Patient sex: M
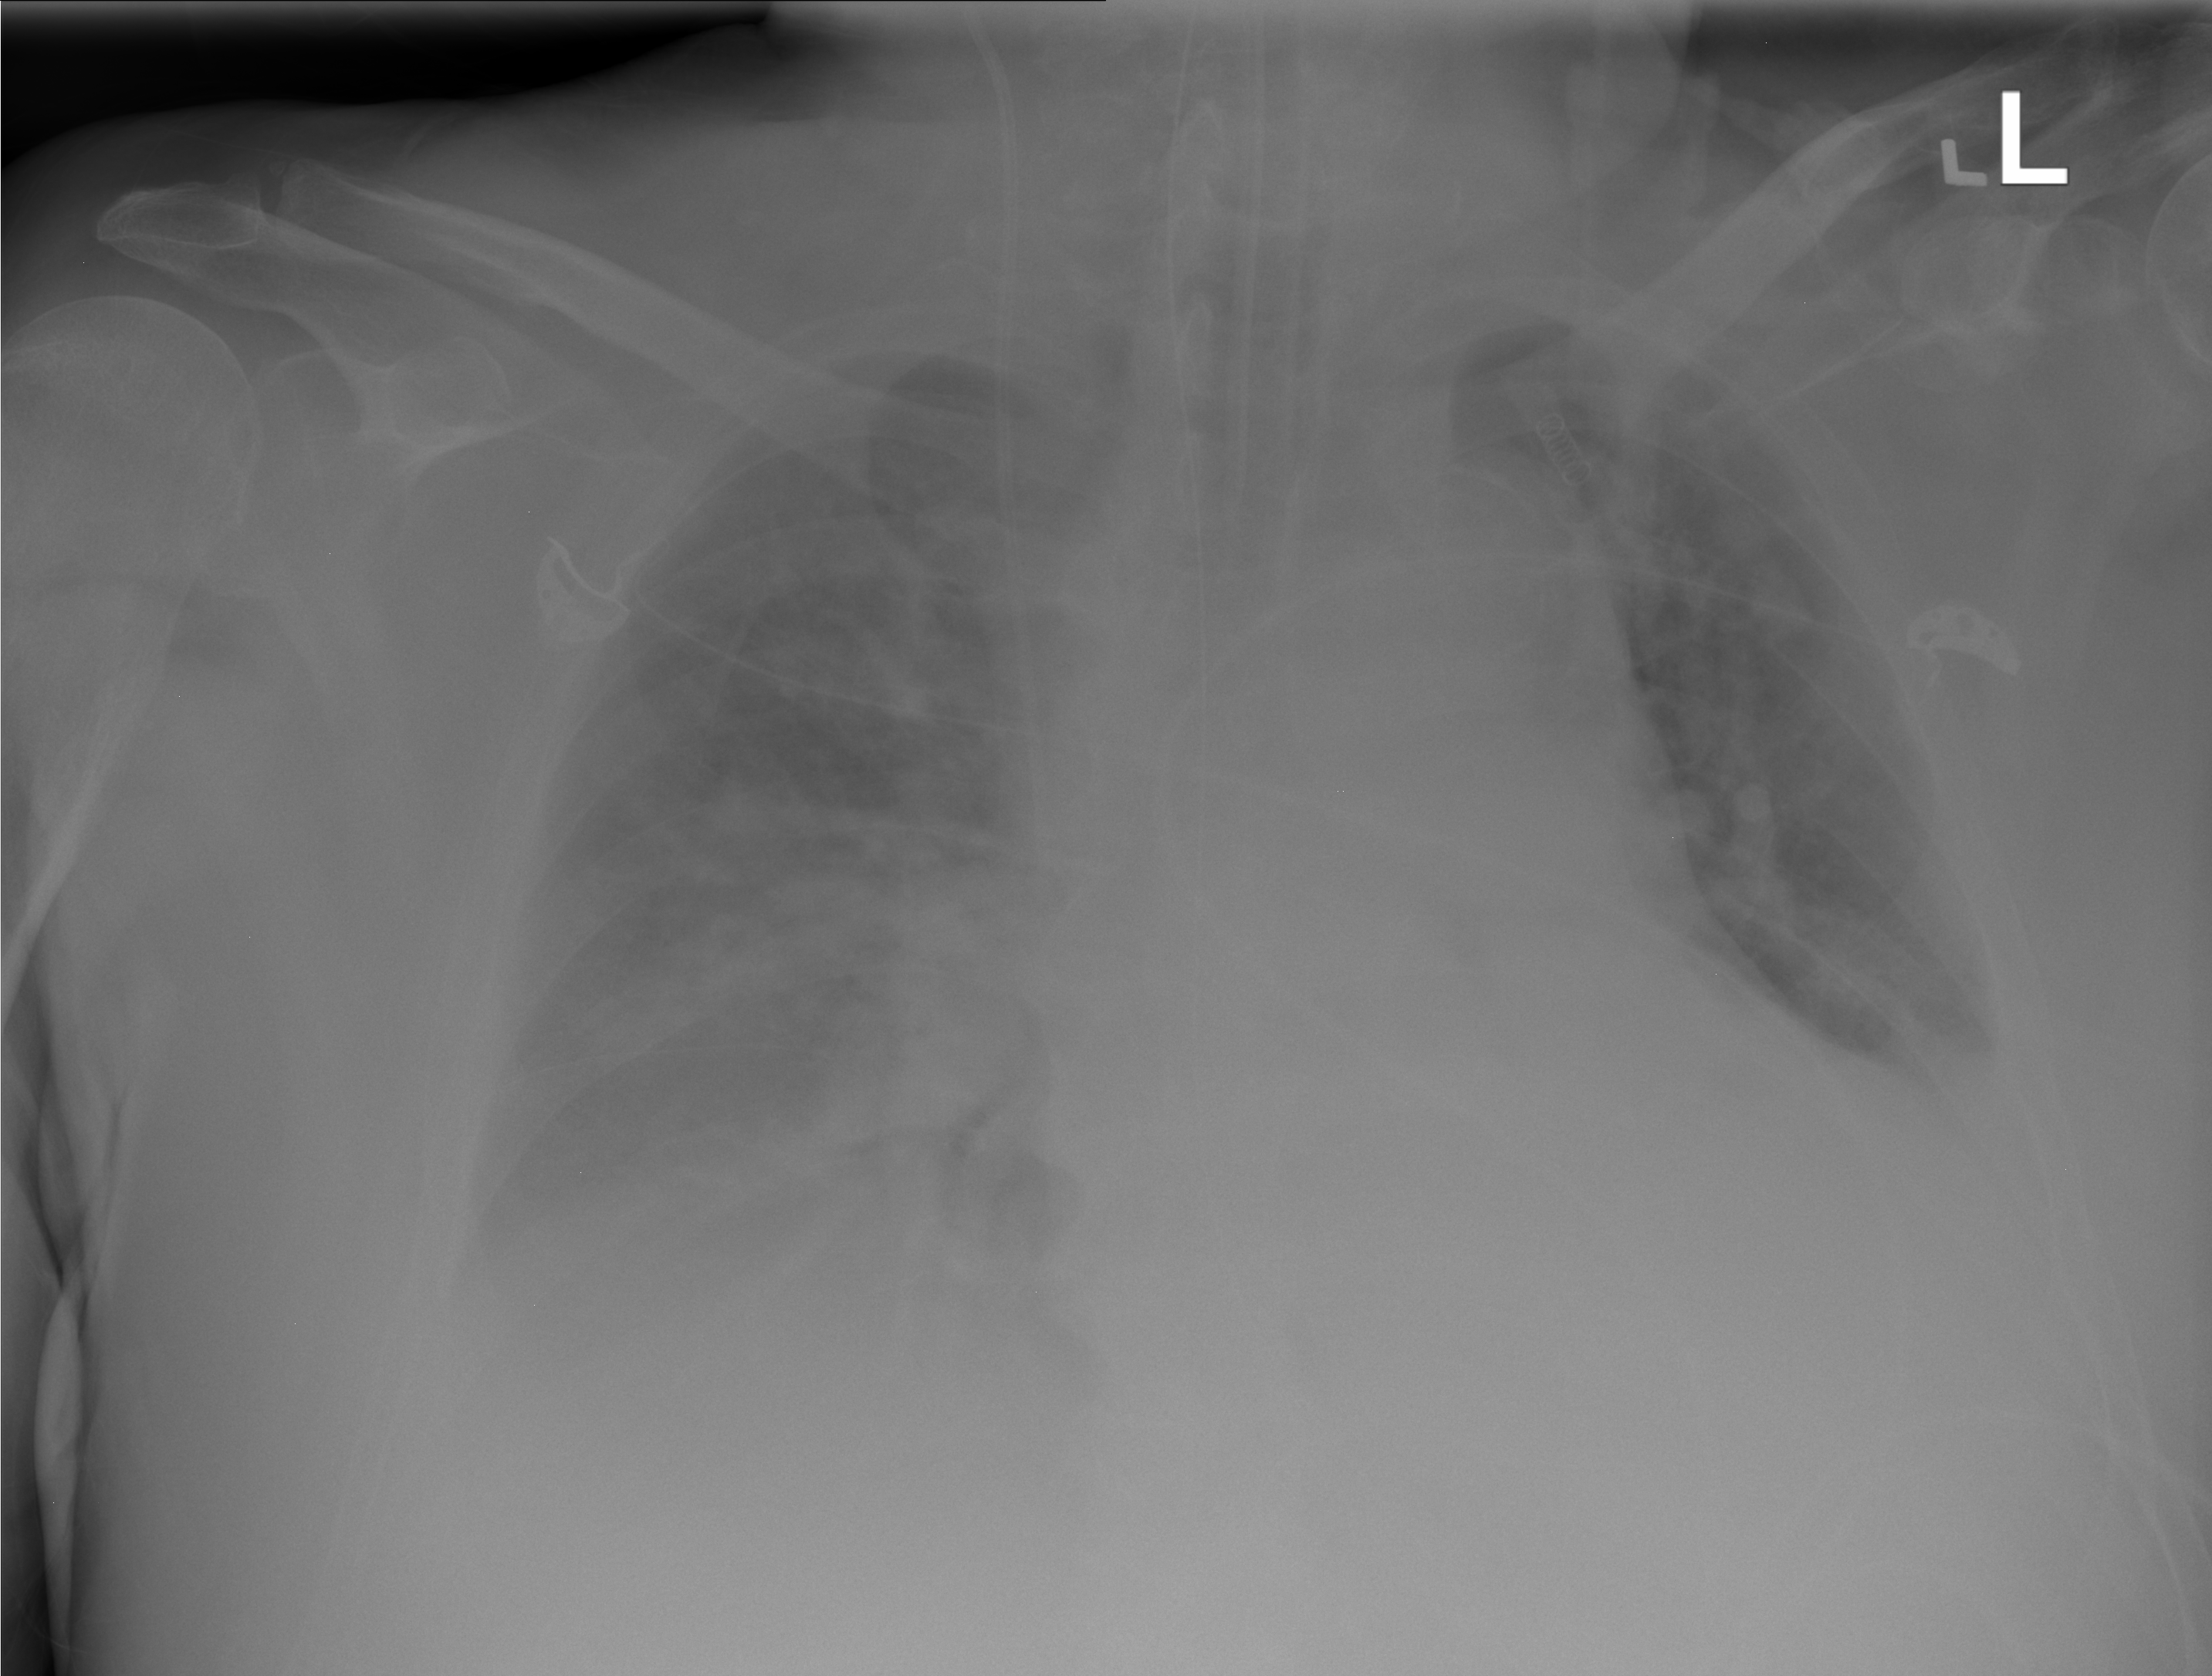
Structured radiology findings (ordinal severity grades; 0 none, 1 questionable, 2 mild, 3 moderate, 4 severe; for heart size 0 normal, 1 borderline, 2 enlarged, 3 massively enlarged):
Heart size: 2
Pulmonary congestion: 2
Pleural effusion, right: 2
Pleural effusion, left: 2
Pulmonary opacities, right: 3
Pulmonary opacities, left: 0
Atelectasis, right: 0
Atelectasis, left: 0